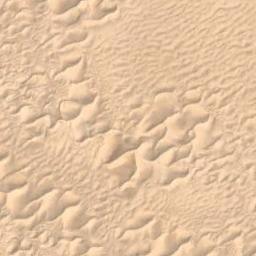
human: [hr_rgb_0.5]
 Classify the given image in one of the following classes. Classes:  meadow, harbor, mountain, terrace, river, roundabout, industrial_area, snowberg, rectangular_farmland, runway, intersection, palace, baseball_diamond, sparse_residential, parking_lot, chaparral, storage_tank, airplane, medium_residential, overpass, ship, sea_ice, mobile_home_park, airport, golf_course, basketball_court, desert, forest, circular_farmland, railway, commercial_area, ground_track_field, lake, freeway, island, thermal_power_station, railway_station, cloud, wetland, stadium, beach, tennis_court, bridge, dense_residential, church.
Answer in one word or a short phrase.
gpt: desert